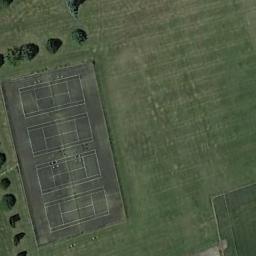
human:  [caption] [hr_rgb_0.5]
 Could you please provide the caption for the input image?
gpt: The tennis courts are surrounded by grass .

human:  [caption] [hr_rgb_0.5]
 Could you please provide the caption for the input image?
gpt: There are two tennis courts on the left .

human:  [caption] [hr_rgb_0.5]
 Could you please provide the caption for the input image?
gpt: Tennis court built on a large lawn .

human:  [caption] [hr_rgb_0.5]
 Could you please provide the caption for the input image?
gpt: The tennis court is on the grass next to some trees .

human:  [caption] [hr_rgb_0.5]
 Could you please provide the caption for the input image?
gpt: The tennis courts are on a green meadow .